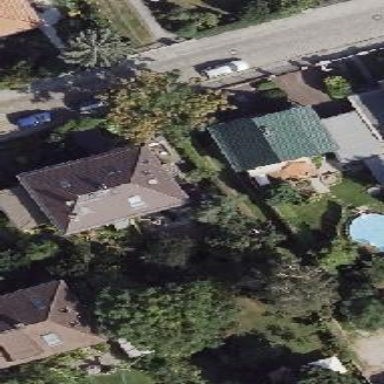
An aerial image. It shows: Hipped roof semi-detached house.